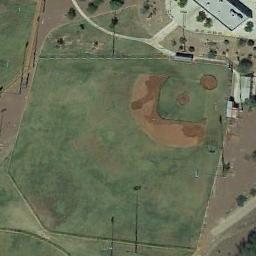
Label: baseball_diamond